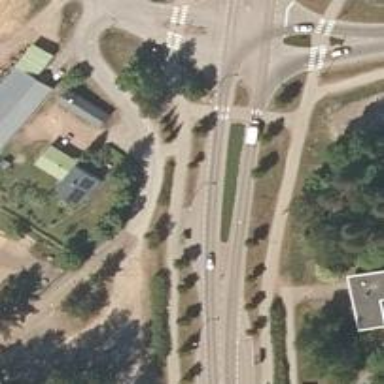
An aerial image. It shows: Secondary road with asphalt surface. There is separate sidewalk and cycle track.